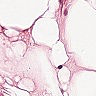
Metastatic tissue present: no